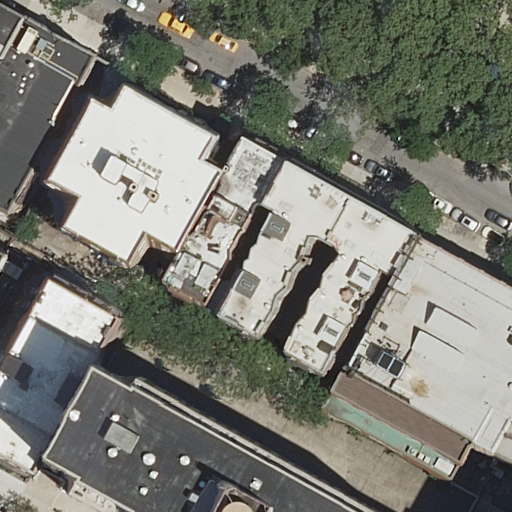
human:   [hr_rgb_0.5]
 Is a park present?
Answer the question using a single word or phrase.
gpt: yes

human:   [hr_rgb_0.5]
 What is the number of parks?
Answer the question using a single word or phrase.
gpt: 1

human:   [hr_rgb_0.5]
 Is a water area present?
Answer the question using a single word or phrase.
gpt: no

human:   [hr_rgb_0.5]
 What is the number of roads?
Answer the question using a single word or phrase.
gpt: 4

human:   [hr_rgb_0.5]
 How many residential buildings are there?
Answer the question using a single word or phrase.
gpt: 12

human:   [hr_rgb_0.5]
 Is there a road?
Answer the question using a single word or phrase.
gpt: yes

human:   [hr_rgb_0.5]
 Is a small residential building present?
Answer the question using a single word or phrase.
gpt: yes

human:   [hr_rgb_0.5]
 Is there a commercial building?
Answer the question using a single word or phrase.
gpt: no

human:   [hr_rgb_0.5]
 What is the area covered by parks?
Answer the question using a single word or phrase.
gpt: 487m2

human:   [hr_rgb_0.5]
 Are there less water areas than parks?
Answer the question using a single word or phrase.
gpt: yes

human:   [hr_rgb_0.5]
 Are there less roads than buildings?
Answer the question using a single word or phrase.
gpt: yes

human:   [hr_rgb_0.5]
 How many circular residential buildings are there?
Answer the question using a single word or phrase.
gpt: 0

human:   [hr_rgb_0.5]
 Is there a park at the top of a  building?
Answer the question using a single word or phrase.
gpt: yes

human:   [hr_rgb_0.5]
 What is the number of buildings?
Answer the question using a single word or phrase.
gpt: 12

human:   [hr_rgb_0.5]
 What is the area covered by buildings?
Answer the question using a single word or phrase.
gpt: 7104m2

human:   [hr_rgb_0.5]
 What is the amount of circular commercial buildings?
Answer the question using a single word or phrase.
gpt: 0

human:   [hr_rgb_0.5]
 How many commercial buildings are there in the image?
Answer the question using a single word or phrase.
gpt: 0

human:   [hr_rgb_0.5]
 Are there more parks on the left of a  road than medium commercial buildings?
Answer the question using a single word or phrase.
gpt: no

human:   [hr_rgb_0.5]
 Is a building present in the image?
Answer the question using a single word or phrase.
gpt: yes

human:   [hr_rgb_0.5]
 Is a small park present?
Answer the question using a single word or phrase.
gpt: no

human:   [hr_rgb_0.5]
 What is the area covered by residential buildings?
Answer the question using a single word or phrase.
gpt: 7104m2

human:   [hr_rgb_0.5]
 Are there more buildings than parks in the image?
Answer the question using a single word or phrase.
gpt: yes

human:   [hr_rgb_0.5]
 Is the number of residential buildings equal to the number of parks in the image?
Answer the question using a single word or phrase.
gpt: no

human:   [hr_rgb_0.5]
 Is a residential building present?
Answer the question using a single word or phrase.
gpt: yes

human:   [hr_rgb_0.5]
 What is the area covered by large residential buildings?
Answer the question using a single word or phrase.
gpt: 5556m2

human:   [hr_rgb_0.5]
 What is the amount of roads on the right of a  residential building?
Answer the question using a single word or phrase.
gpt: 4

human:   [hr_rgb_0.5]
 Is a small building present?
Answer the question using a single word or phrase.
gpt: yes

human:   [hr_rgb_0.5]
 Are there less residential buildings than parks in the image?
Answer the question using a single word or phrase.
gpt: no

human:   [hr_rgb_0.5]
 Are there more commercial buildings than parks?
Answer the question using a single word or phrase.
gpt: no

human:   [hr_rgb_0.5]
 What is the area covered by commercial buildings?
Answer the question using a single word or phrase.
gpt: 0m2

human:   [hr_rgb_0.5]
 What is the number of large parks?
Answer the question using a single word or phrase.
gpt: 0

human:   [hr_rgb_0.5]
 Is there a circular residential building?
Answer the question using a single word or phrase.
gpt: no

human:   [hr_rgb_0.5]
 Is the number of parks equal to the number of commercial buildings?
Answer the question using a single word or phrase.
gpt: no

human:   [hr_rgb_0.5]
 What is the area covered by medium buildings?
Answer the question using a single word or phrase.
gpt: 1484m2

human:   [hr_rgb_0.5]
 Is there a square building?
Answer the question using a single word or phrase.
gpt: no

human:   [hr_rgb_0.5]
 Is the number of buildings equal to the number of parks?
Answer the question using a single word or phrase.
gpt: no

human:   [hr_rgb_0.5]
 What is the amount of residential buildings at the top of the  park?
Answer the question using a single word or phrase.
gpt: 0

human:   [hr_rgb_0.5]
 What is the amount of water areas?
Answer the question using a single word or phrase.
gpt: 0

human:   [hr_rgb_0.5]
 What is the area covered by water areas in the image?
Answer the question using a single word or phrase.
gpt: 0m2

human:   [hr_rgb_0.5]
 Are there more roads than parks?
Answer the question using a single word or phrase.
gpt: yes

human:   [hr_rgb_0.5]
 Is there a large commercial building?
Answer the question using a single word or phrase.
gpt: no

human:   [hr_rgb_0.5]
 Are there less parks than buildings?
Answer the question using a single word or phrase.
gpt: yes

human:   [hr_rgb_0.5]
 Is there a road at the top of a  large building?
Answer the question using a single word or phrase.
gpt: yes

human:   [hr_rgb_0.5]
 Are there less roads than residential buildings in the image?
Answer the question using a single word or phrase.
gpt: yes

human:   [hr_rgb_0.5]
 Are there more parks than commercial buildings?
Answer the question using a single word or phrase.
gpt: yes

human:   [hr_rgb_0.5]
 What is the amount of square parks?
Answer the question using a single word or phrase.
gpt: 0

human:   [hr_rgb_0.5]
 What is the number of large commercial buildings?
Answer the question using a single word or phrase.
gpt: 0

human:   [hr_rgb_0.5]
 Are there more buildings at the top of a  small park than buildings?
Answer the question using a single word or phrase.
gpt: no

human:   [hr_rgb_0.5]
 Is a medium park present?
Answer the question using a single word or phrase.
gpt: yes

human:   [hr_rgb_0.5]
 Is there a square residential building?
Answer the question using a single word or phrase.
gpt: no

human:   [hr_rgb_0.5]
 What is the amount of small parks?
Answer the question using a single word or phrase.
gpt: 0

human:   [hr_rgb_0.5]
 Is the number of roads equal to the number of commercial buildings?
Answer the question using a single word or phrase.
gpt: no

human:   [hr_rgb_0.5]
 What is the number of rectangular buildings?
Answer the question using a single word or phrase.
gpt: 3

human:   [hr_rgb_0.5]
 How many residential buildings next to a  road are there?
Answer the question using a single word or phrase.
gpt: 12

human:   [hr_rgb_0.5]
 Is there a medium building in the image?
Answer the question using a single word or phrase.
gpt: yes

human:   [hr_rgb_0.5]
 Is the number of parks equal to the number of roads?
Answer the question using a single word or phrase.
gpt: no

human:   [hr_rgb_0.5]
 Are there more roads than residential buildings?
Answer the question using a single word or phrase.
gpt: no

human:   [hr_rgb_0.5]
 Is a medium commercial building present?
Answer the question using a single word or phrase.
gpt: no

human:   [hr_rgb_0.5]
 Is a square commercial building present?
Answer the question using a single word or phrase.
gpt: no

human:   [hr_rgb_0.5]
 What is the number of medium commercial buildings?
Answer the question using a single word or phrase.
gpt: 0

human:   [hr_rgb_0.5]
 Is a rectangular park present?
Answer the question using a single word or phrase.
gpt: yes

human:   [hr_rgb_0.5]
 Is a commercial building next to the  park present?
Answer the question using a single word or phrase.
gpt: no

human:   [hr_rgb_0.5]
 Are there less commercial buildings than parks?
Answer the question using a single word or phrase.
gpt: yes

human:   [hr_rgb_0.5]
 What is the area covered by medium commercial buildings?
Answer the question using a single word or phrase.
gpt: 0m2